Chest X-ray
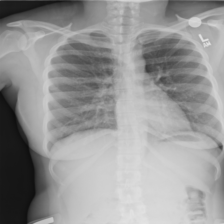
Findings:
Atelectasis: negative
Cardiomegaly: negative
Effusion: negative
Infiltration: negative
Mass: negative
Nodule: negative
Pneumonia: negative
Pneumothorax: negative
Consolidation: negative
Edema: negative
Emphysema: negative
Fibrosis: negative
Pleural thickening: negative
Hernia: negative